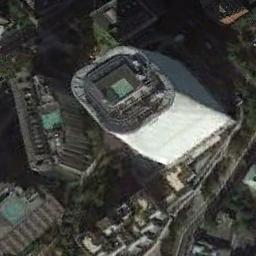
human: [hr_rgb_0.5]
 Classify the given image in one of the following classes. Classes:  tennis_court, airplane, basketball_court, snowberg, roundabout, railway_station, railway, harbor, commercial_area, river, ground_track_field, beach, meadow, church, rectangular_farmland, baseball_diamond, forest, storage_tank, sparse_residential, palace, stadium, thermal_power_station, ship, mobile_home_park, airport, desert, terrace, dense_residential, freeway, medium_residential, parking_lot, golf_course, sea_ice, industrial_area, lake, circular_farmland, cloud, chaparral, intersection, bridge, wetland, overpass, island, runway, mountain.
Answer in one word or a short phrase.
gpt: commercial_area